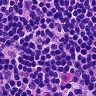
Metastatic tissue present: no